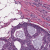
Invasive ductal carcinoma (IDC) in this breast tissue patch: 1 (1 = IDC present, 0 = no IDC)